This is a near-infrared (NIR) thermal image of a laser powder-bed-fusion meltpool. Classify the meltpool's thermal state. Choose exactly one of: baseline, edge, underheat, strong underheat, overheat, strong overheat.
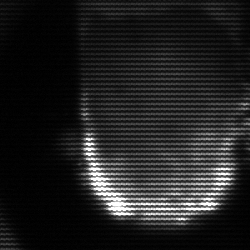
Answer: baseline